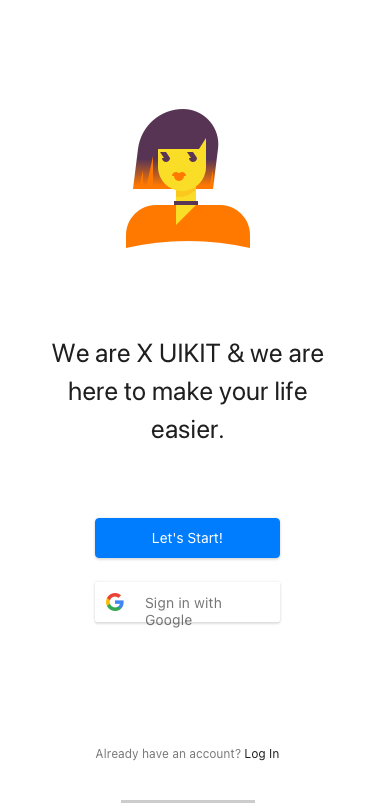
Text in this UI design:
We are X UIKIT & we are here to make your life easier.
Already have an account? Log In
Sign in with Google